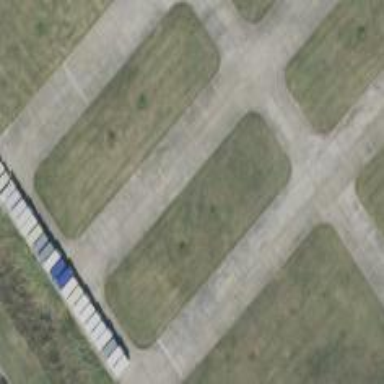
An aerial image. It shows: Image of helipad at airport.